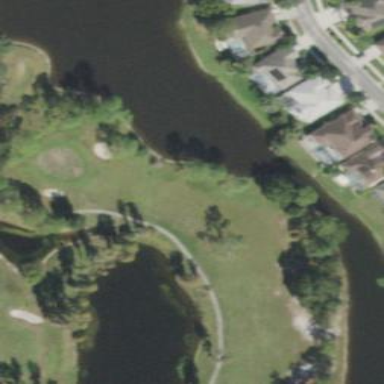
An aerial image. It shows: Water hazard in golf course. The hazard is natural water feature.